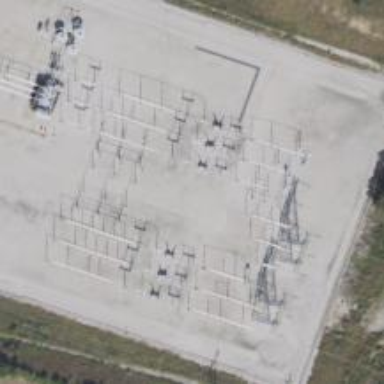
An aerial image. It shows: Switch for power supply.